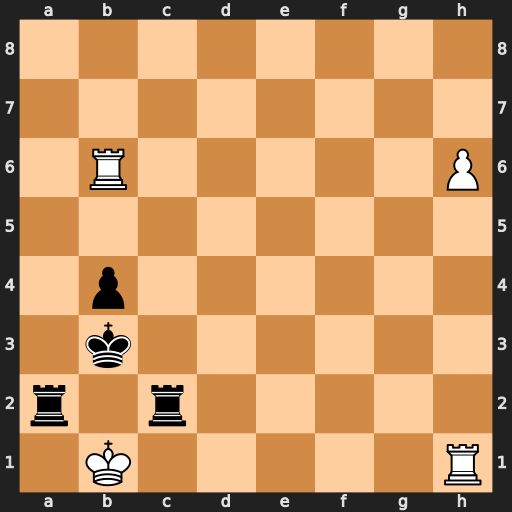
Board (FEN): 8/8/1R5P/8/1p6/1k6/r1r5/1K5R
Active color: w
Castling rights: -
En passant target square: -
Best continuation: Rh3+ Kc4 Rc6+ Kd5 Rxc2